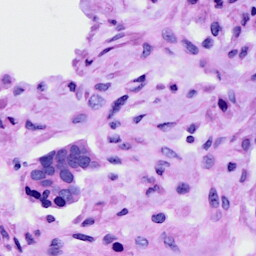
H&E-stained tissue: Ovarian